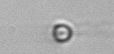
Label: flagellate